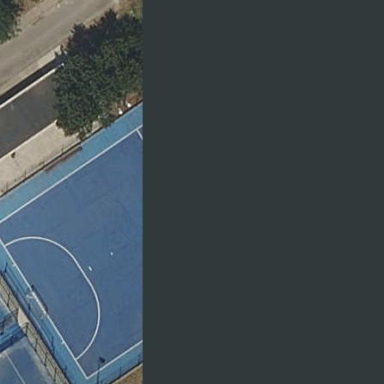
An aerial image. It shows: Concrete futsal pitch.